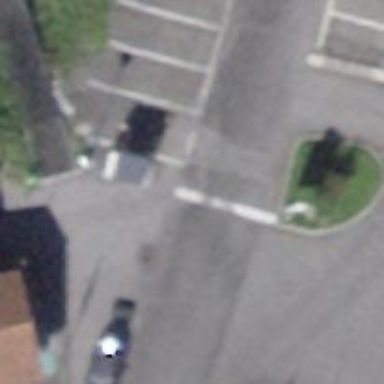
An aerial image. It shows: Set of steps on the road.